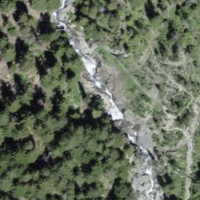
EUNIS habitat code: 43
Species observed at this site:
Pinguicula alpina